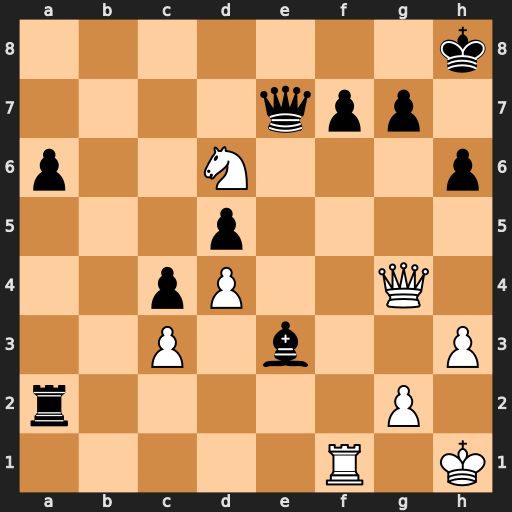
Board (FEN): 7k/4qpp1/p2N3p/3p4/2pP2Q1/2P1b2P/r5P1/5R1K
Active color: w
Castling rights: -
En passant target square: -
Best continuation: Nxf7+ Kh7 Qf5+